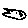
Label: fish